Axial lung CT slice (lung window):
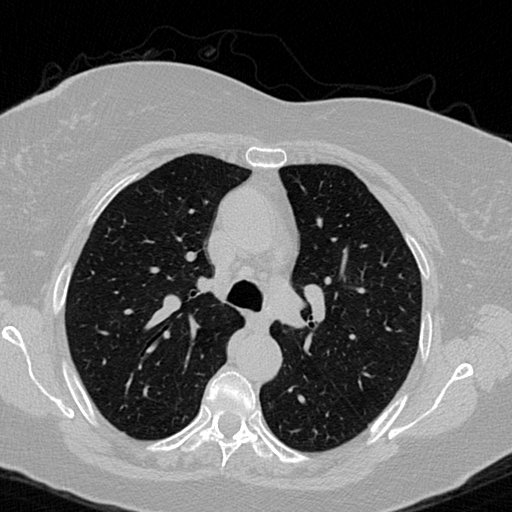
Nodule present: no